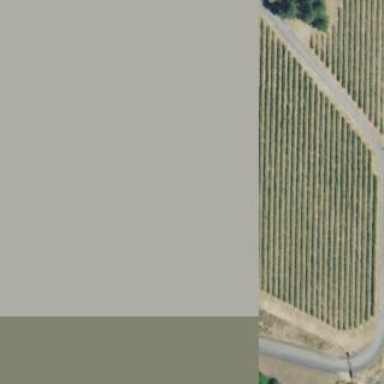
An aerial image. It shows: Vineyard where grapes are grown.